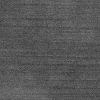
Atmospheric dust classification: dusty